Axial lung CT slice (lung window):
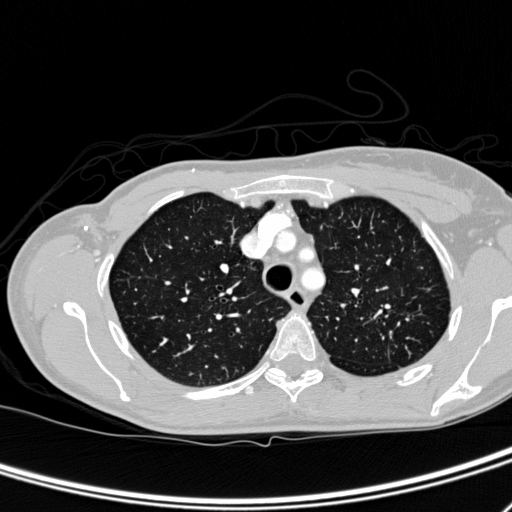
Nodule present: no